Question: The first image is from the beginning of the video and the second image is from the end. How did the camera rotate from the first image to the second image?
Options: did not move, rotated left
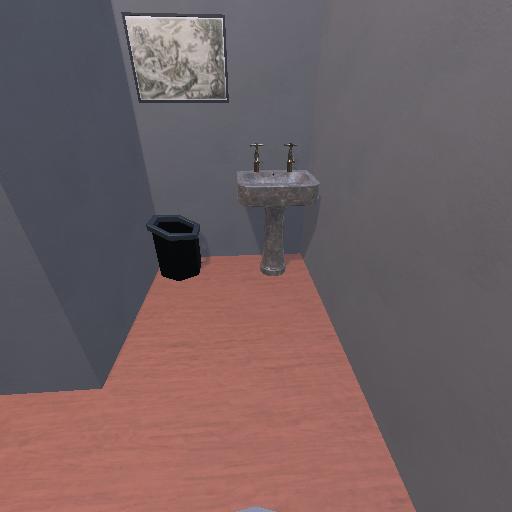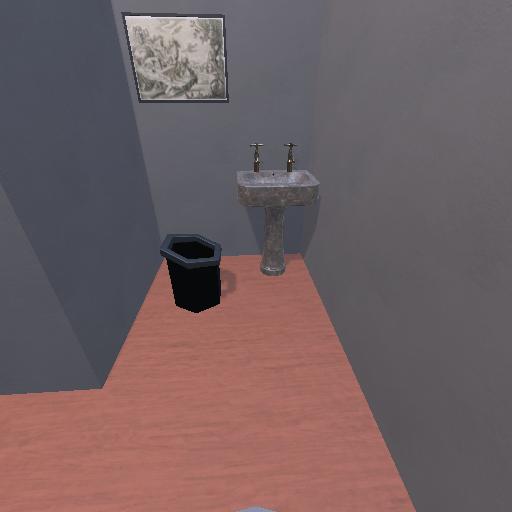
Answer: did not move